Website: home-depot
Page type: billing-address
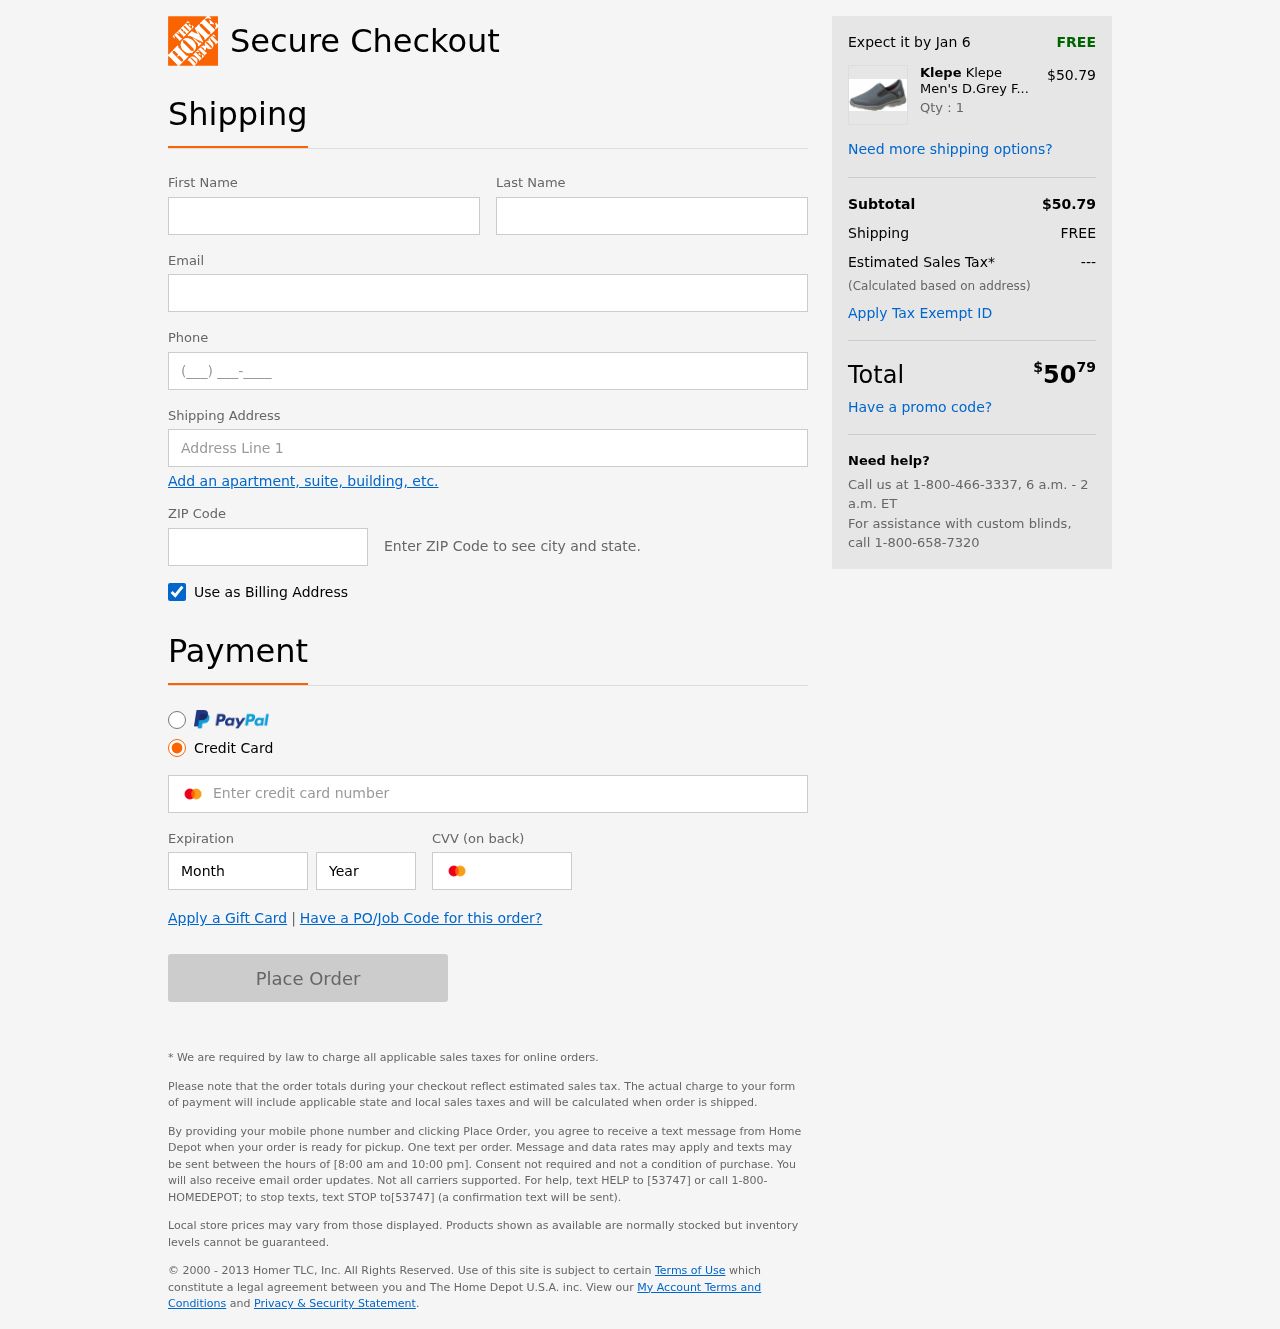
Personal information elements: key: PII_FIRSTNAME
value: Cynthia
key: PII_LASTNAME
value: Smith
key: PII_EMAIL
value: cynthiasmith@yahoo.com
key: PII_PHONE
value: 6679322177
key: PII_STREET
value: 92580 Salazar Port Suite 373
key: PII_POSTCODE
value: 81098
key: PII_CARD_NUMBER
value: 2286 3921 1878 1626
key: PII_CARD_EXPIRY_MONTH
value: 02
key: PII_CARD_CVV
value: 698
Product elements: key: PRODUCT1_BRAND
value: Klepe
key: PRODUCT1_NAME
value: Klepe Men's D.Grey Flyknit with Memory Foam Running Shoes-10 UK (44 EU) (11 US) (CS1-044/GRY)
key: PRODUCT1_PRICE
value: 50.79
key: PRODUCT1_QUANTITY
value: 1
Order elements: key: ORDER_DELIVERY_DATE
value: Jan 6
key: ORDER_SUBTOTAL
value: $50.79
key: ORDER_SHIPPING_COST
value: FREE
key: ORDER_TAX
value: ---
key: ORDER_TOTAL2
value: $5079